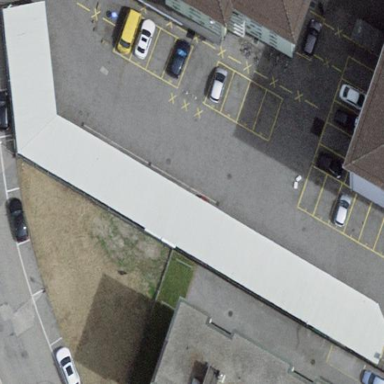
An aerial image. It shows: View of roof of building.